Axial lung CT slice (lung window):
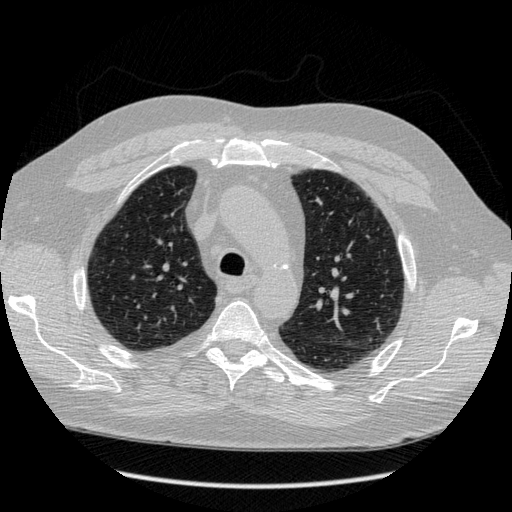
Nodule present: no